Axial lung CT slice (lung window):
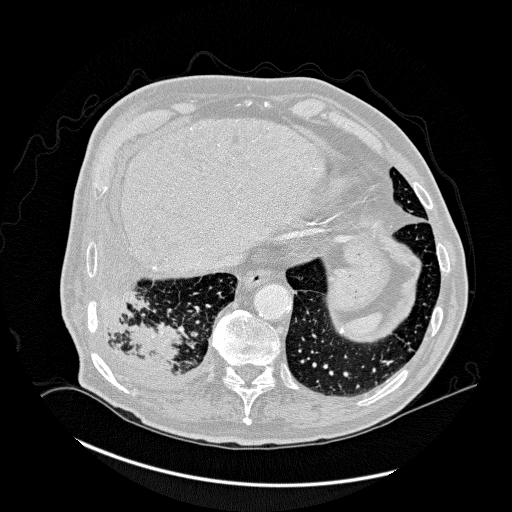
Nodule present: no